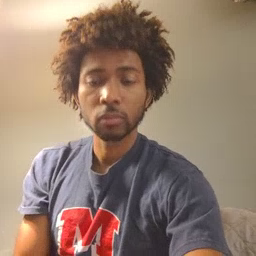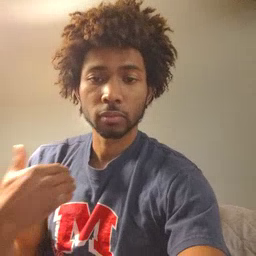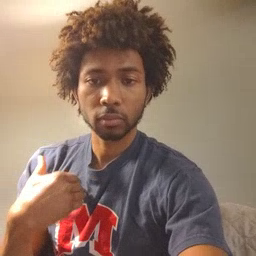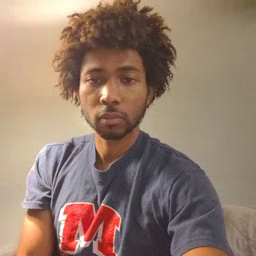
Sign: haveto